Question: I am currently trying to prepare a data for training and it is in yaml format so i managed to convert into a dataframe. The useful information is in the format of a subsegment making it impossible to access. I would like to take the column with the 3 subsegments and create and new dataframe since that's the data I need
Dataset head:

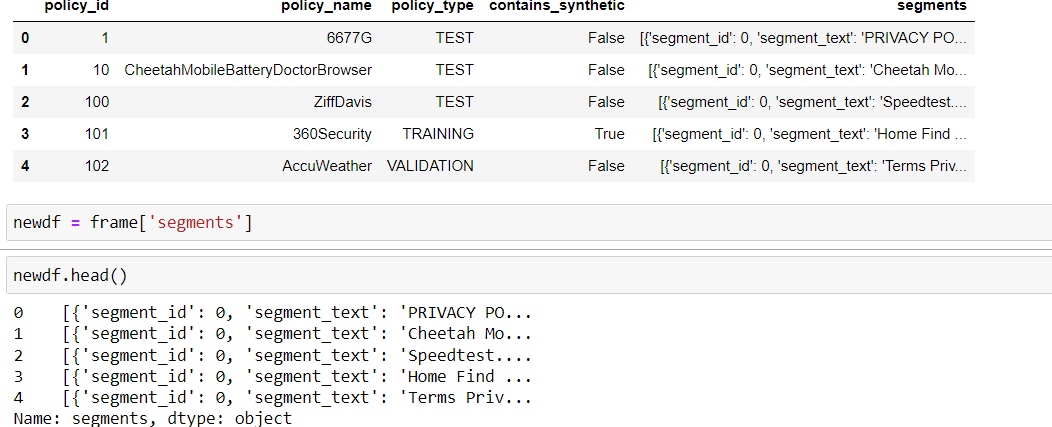
Answer: '''
frame3 = frame2.explode('annotations').reset_index(drop=True)
frame3 = pd.concat([frame3, frame3['annotations'].apply(pd.Series)], axis=1)
frame3 = frame3.drop(columns=['annotations'])
frame3 = frame3.loc[:,~frame3.columns.duplicated()].copy()
'''
Using this solved my issue and opened the dataset